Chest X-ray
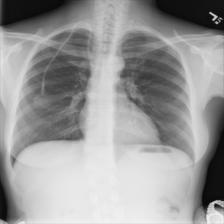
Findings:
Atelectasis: negative
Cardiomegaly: negative
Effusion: negative
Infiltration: negative
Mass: negative
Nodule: negative
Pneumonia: negative
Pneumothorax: negative
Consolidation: negative
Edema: negative
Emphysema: negative
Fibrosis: negative
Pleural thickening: negative
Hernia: negative